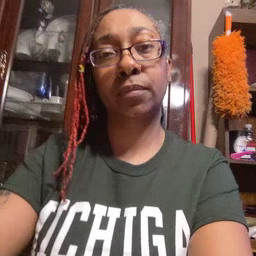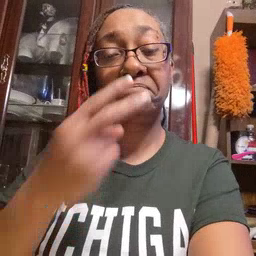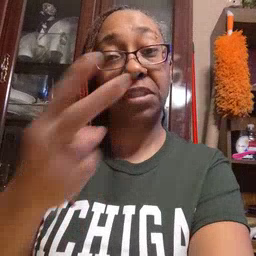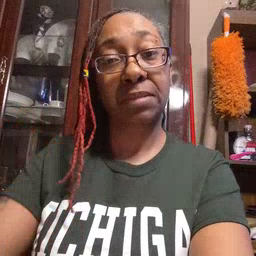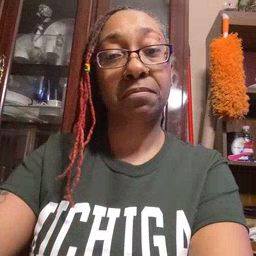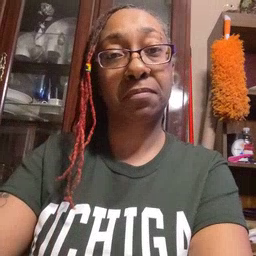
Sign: see